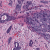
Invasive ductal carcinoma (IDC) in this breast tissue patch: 1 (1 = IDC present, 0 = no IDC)